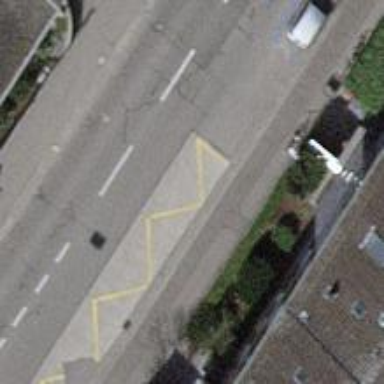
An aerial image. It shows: Platform for public transport on the road.